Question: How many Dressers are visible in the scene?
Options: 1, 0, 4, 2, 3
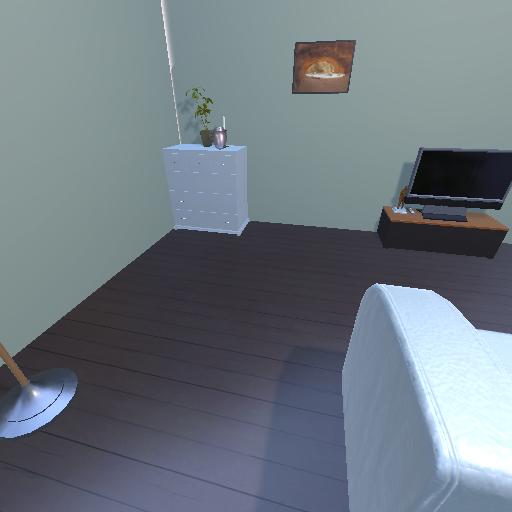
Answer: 1